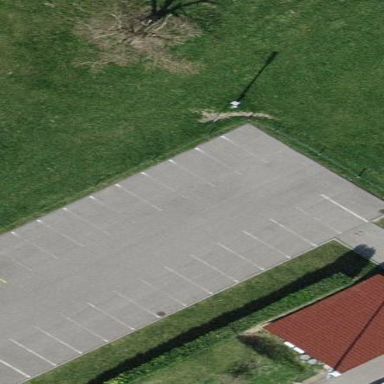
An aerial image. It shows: Parking area with surface.